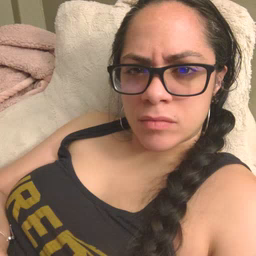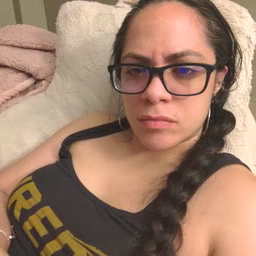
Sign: scissors